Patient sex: M
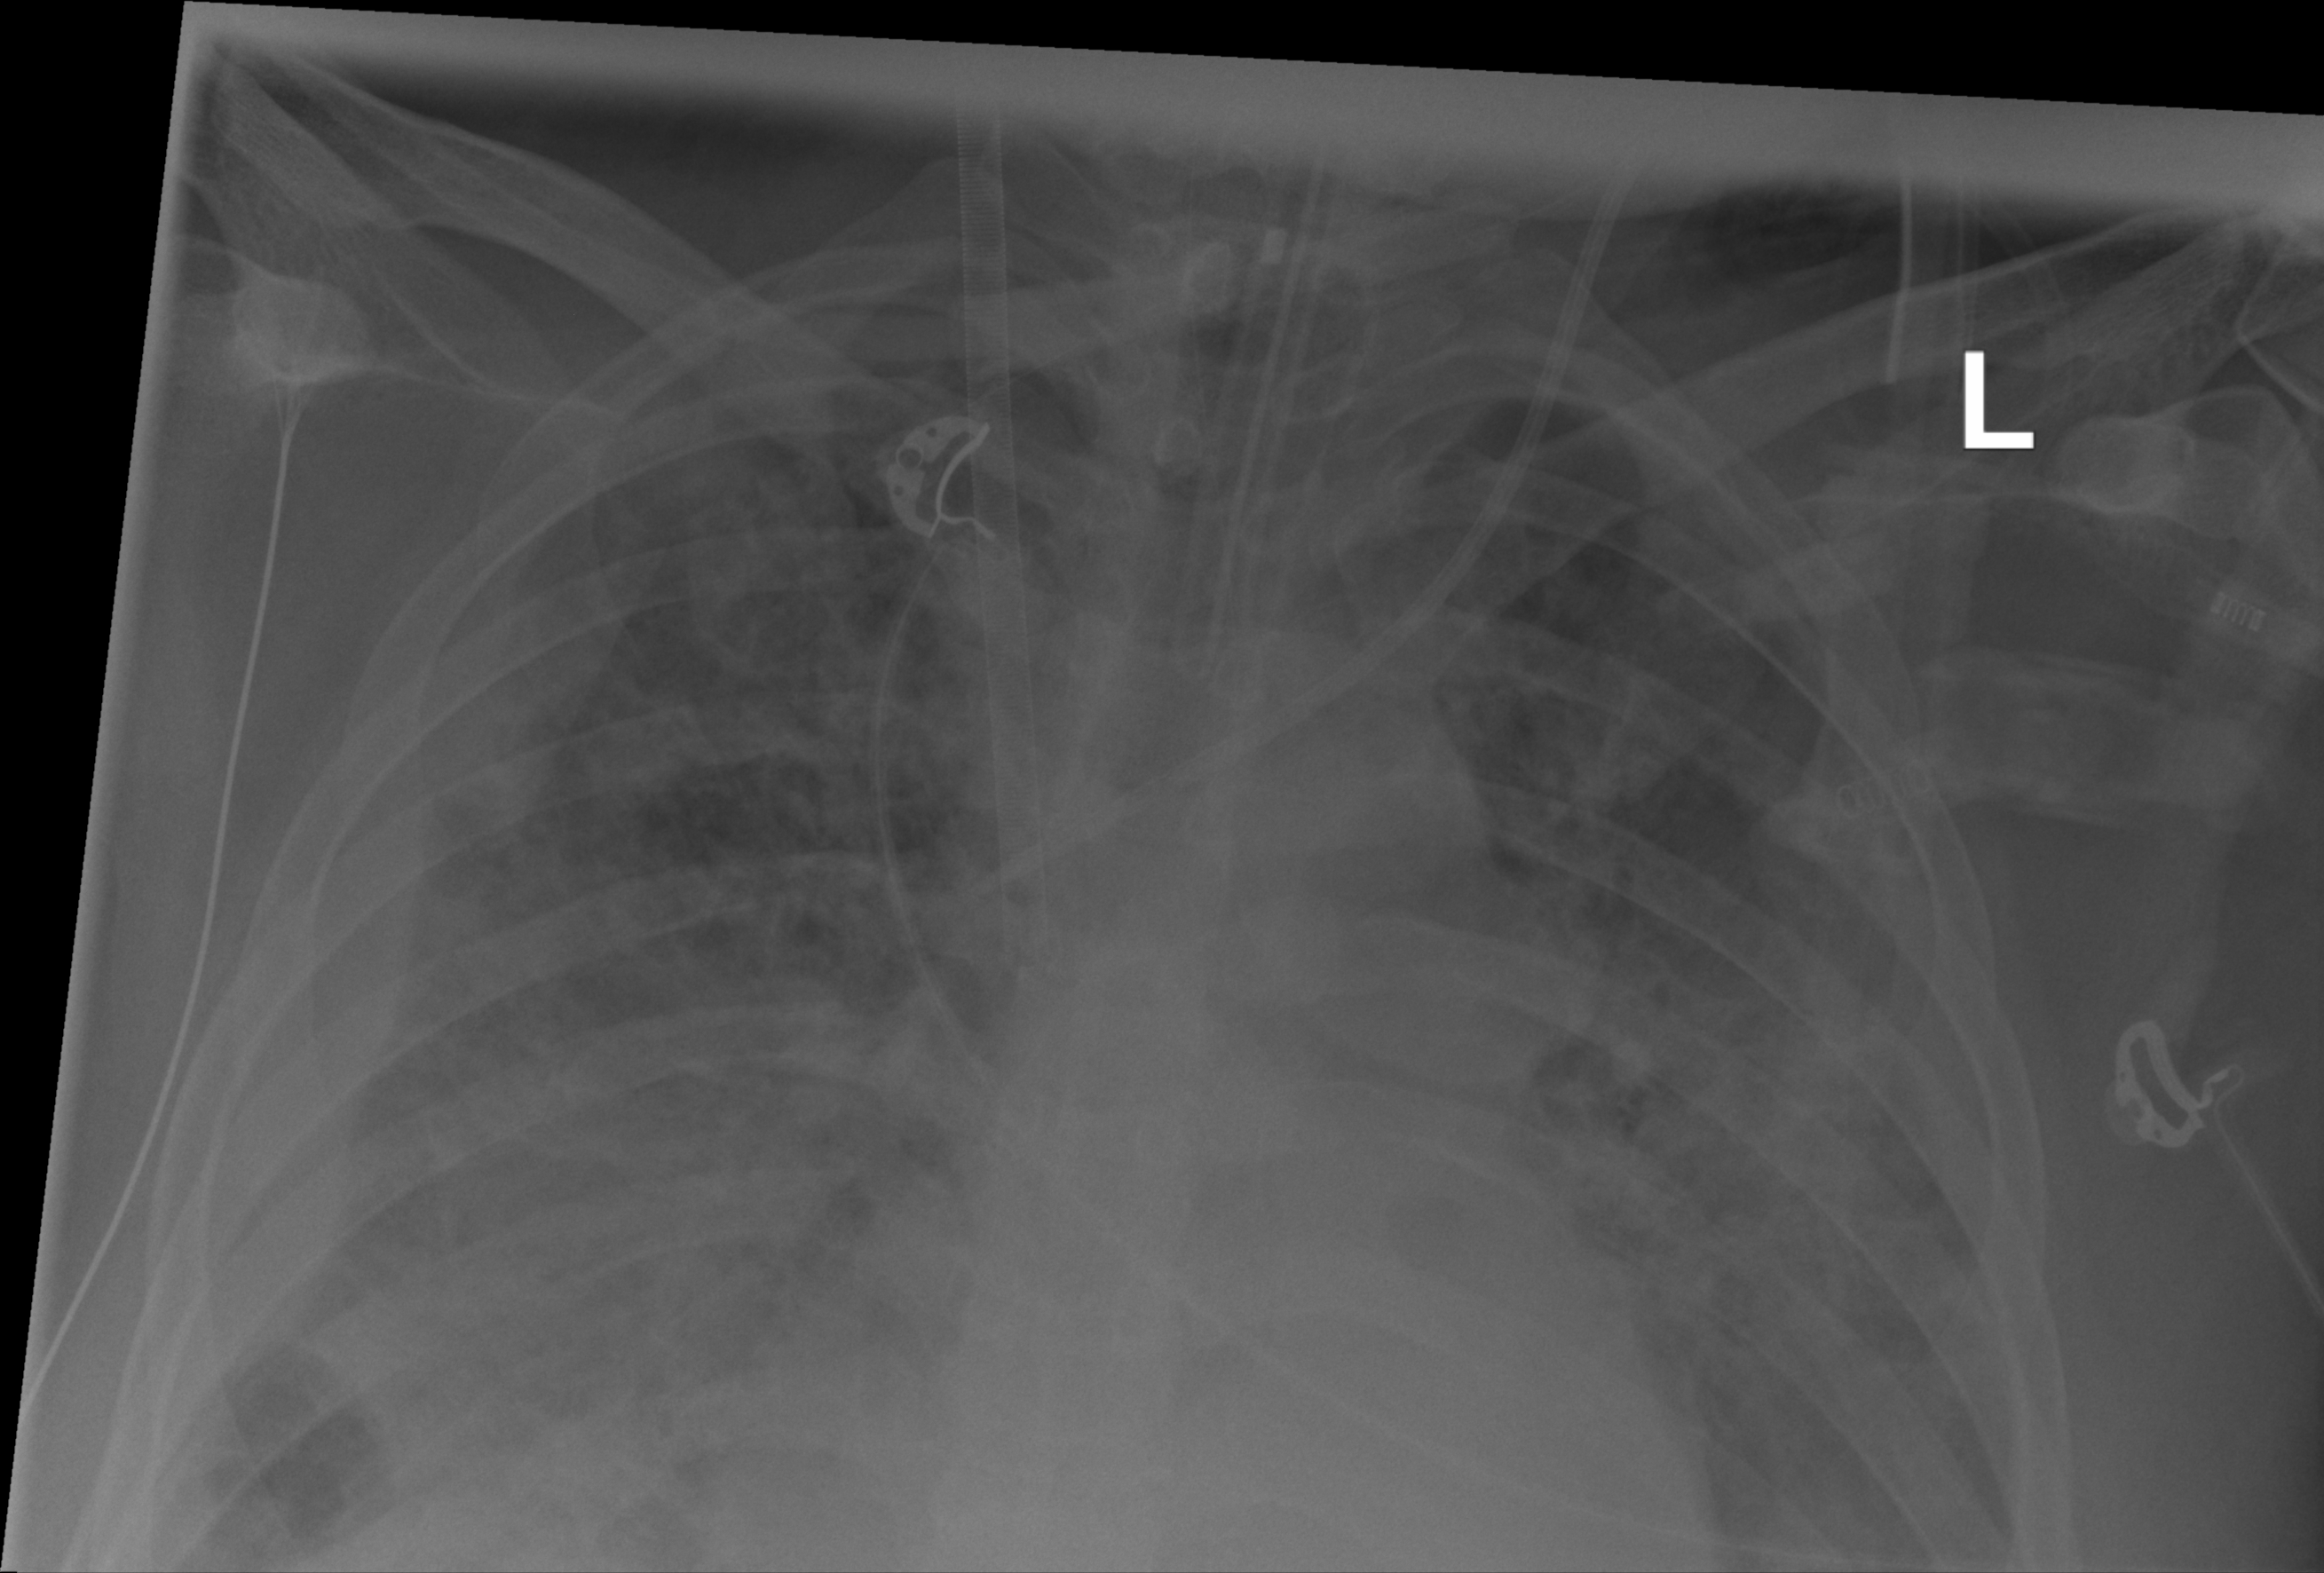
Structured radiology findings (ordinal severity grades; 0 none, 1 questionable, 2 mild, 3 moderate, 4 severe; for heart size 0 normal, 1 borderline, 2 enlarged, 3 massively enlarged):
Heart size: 1
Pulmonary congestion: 2
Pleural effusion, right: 3
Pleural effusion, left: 2
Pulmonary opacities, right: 4
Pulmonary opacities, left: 4
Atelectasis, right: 2
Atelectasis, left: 2